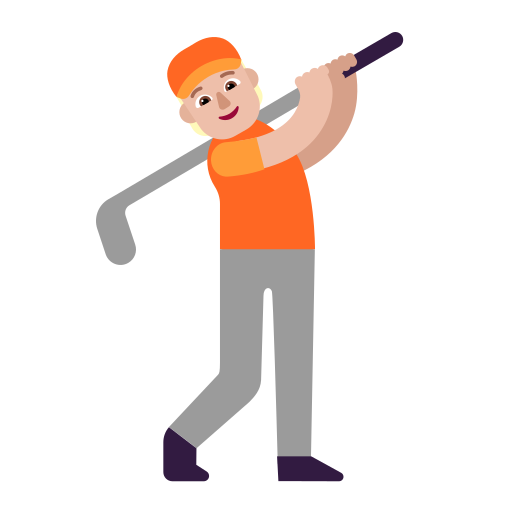
person golfing flat  light